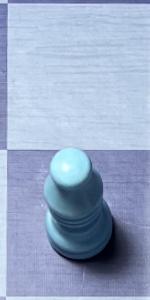
Label: Bishop_White